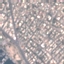
Land use / land cover: Residential